Question: i have a parent div, which can change its size, depending on the available space. Within that div, i have floating divs. Now, i would like to have spacing between these divs, but no space to the parent div (see drawing).

Is there a way to do this with CSS?
Thank you
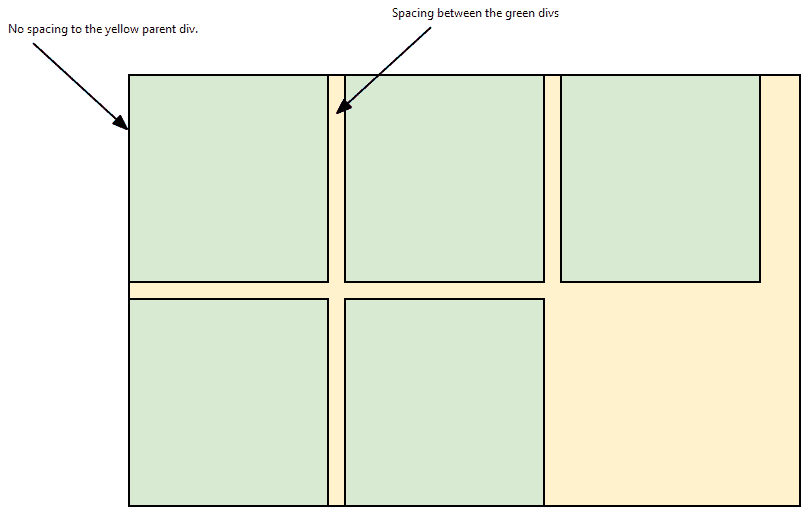
Answer: I found a solution, which at least helps in my situation, it probably is not suitable for other situations:
I give all my green child divs a complete margin:
'''
margin: 10px;
'''
And for the surrounding yellow parent div i set a negative margin:
'''
margin: -10px;
'''
I also had to remove any explicit width or height setting for the yellow parent div, otherwise it did not work.
This way, in absolute terms, the child divs are correctly aligned, although the parent yellow div obviously is set off, which in my case is OK, because it will not be visible.